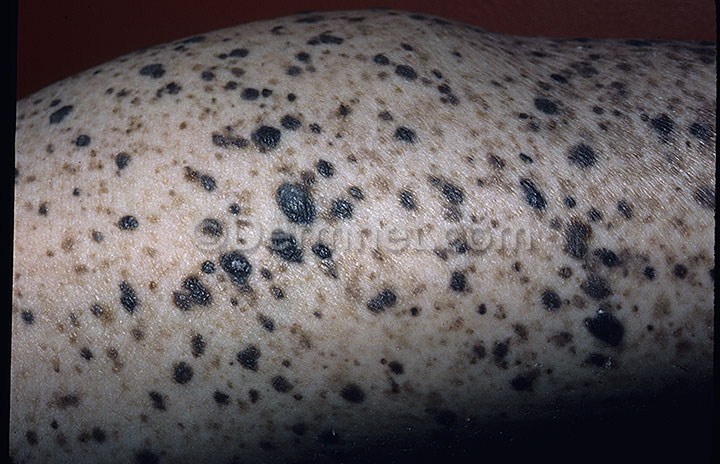
Disease: Vascular Tumors